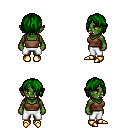
a pixel art fantasy rpg character, female body template, orc, green skin, brown pirate shirt, white pants, green bangs hairstyle, gold boots, four views (front, back, left, right), 2x2 character sprite sheet, small pixel art, hard edges, no anti-aliasing